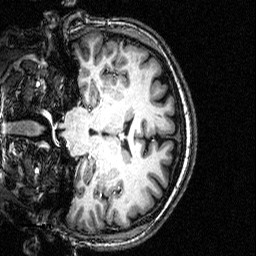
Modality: T1w
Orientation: coronal
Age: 31
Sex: male
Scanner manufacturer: siemens
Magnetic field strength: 3 T
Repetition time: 2.5 s
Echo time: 0.00393 s